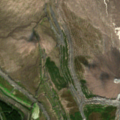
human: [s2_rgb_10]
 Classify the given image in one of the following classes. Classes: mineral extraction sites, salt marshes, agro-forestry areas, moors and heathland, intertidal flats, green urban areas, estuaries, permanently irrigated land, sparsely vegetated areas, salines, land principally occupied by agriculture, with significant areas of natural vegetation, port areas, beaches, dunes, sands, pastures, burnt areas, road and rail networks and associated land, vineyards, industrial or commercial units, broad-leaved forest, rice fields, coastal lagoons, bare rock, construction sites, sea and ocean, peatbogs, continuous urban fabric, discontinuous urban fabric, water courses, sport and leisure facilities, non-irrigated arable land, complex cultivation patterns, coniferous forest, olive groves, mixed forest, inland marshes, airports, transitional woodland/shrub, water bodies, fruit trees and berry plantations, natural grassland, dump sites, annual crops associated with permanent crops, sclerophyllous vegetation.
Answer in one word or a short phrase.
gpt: dump sites, mixed forest